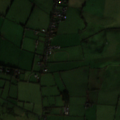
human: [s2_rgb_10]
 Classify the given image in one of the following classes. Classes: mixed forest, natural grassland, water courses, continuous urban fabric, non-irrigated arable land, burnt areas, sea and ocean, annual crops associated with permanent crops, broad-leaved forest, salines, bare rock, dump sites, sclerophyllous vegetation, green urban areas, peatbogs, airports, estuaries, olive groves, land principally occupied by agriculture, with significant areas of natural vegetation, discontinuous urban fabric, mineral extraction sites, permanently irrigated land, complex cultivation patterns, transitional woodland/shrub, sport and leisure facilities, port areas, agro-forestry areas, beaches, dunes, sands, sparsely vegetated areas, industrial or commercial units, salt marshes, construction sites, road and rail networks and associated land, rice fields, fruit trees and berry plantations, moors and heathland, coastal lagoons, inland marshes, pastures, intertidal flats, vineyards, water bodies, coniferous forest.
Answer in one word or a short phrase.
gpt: pastures, natural grassland